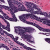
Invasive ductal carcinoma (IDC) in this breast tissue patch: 0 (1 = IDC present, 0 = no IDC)